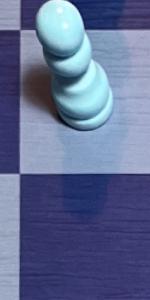
Label: Empty